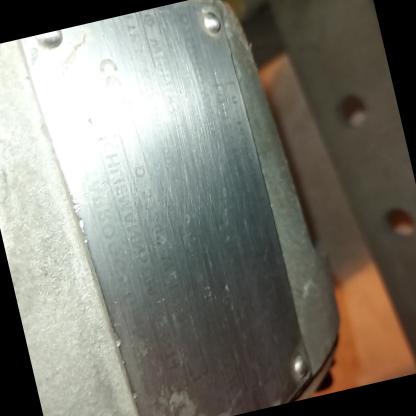
Klasa: tabliczka-znamionowa